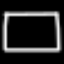
Label: square